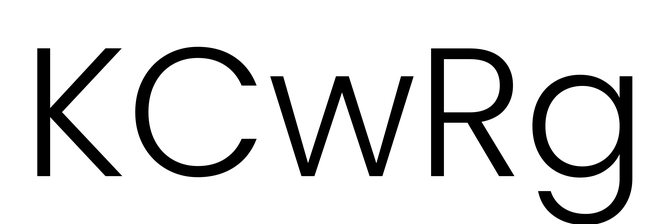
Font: Poppins-Light